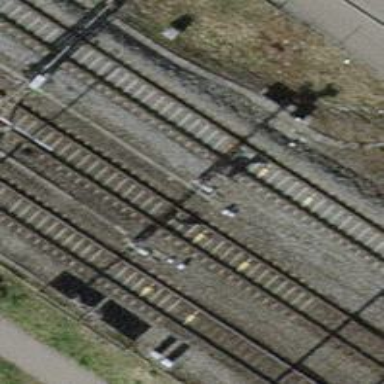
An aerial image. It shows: Railway signal.